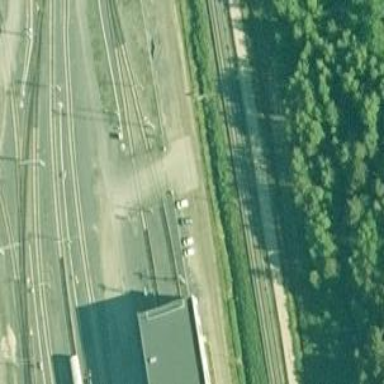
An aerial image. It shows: Level crossing along the railway.